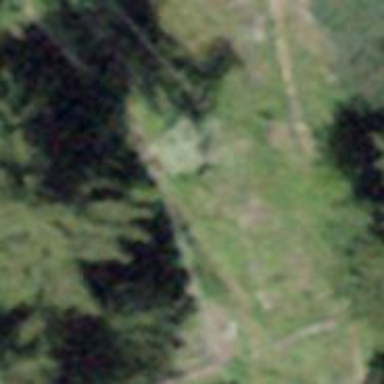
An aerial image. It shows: Path with excellent trail visibility.